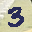
Label: 3